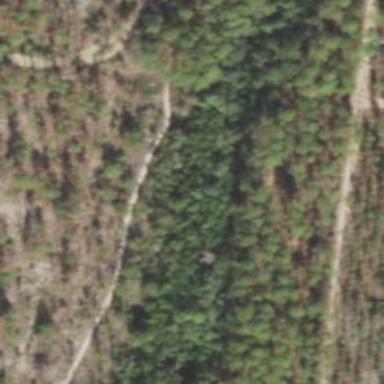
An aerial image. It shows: Red marked trail path.